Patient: sex M, age 72
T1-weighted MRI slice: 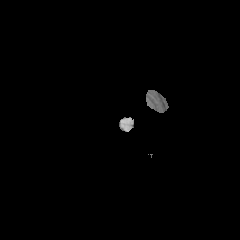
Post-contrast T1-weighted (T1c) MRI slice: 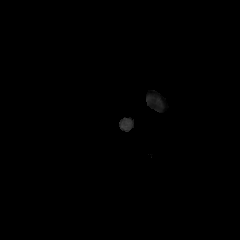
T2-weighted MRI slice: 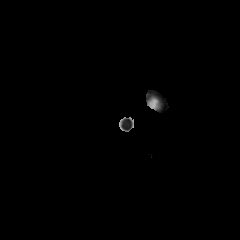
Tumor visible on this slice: no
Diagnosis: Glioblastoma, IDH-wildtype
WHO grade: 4